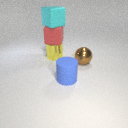
large cyan rubber cube above large yellow metal cylinder